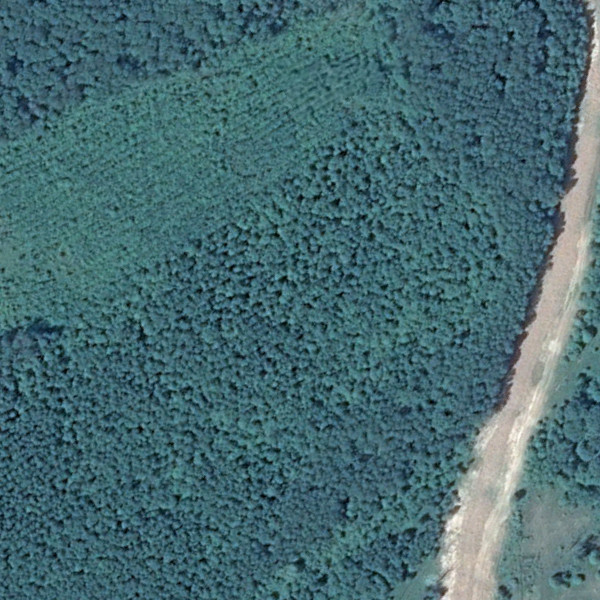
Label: Forest